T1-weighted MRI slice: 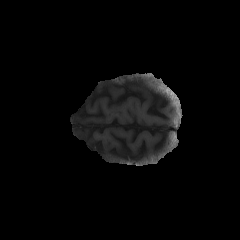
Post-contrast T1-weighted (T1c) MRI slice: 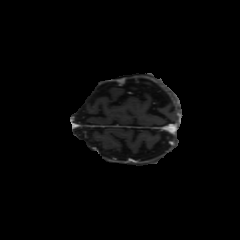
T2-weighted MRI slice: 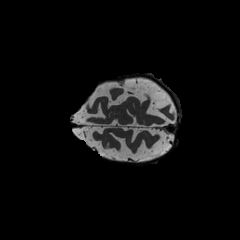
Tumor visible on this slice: no